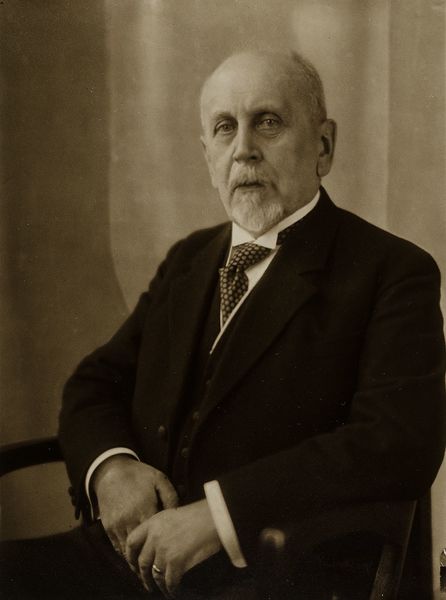
Titel: Carl Hartmann
Künstler: Minya Diez-Dührkoop
Standort: Hamburg
Institution: Museum für Kunst und Gewerbe Hamburg
Schlagwörter: mann, anzug, bart, kleidung, silber, gesten, portrait, figur, foto, fotografie, photographie, photo, lichtbild, silbergelatine, brom, bildwerke, angewandte und bildende kunst, hessische systematik, porträt, armhaltungen, silbergelatinepapier, bromsilbergelatinepapier, entwicklungspapier, gelatinepapier, schwarzweißpositivverfahren, silbersalzverfahren, schwarzweißfotografie, porträtfotografie, porträtphotographie, hüftbild